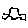
Label: car